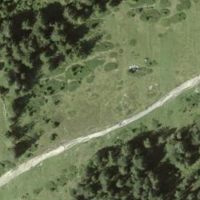
EUNIS habitat code: 26
Species observed at this site:
Parnassia palustris
Nucifraga caryocatactes